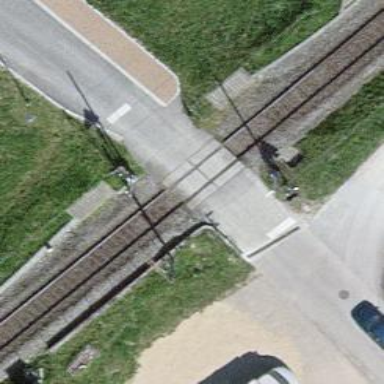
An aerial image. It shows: Level crossing at the railway with full barrier.